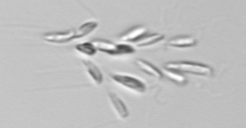
Label: Dinobryon